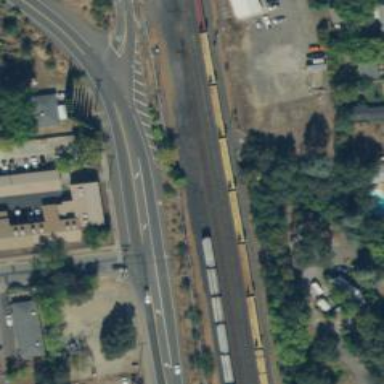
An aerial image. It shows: Railway siding with rails.